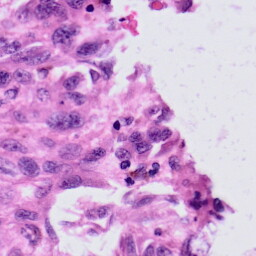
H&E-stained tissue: Skin